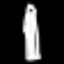
Label: pencil